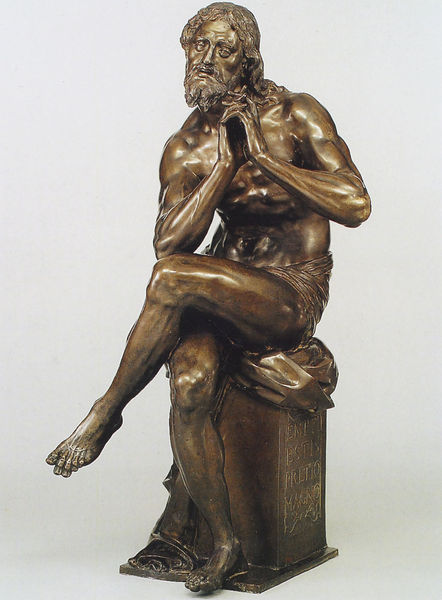
Titel: Christus im Elend
Künstler: Adriaen de Vries
Institution: Vaduz, Fürstliche Sammlung Liechtenstein
Schlagwörter: lendenschurz, mann, kleider, stirn, tuch, alt, bart, falten, sockel, hände, haare, locken, scheitel, skulptur, beine, muskeln, bronze, plastik, knie, fuss, beten, sitzfigur, adern, demut, faltren, oberköper